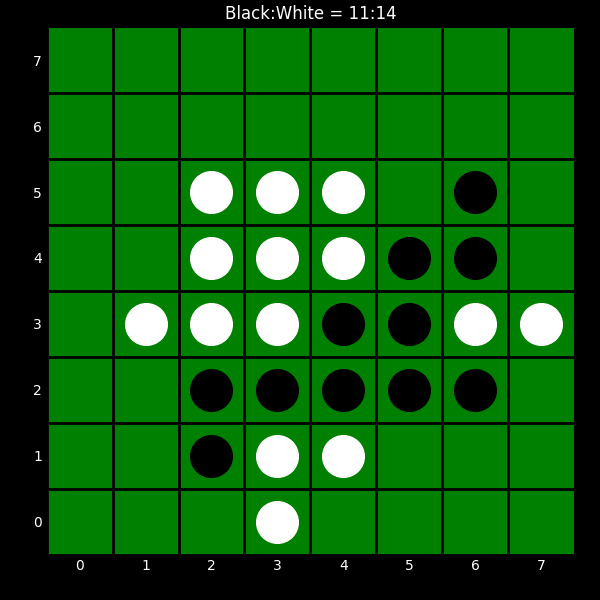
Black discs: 11
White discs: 14